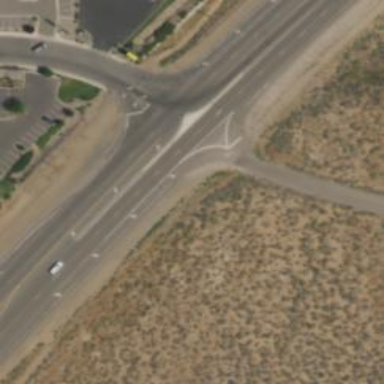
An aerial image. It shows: Trunk link road with asphalt surface.